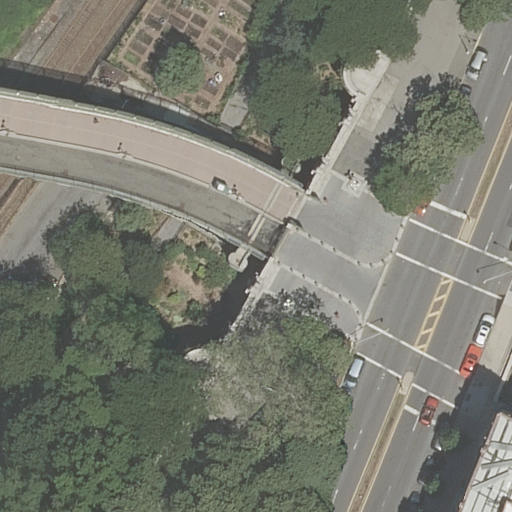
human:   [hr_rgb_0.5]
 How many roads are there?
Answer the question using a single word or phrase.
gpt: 10

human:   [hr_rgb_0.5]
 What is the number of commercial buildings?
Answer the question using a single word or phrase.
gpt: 0

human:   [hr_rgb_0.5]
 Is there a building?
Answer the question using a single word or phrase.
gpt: yes

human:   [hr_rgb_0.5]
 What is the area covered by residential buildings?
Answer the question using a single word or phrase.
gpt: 310m2

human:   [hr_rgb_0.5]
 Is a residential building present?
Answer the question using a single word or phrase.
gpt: yes

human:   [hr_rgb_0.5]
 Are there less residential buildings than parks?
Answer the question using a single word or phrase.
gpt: no

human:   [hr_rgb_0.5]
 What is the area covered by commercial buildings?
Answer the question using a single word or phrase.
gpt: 0m2

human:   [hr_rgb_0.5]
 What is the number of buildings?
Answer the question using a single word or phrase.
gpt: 1

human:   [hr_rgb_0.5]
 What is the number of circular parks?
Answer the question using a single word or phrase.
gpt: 0

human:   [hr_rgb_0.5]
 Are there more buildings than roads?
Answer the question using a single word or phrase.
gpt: no

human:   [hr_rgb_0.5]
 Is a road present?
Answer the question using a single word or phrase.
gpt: yes

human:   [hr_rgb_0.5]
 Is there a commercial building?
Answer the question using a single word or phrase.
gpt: no

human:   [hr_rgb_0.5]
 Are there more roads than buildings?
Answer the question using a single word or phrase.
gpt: yes

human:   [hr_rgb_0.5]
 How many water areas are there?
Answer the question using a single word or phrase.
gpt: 0

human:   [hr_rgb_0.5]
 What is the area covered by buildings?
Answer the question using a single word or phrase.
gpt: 310m2

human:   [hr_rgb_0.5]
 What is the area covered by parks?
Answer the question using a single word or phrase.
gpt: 5334m2

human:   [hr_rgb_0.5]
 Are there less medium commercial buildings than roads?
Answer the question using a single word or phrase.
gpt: yes

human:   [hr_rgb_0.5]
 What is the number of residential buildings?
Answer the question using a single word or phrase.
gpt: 1

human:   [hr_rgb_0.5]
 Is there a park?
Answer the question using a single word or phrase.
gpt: yes

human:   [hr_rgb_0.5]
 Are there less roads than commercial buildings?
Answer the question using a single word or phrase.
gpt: no

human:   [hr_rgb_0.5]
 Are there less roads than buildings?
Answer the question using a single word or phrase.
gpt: no

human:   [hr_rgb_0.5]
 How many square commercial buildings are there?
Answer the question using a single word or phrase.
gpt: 0

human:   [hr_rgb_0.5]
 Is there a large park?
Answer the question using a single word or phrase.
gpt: yes

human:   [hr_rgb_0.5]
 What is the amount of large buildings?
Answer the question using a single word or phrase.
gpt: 0

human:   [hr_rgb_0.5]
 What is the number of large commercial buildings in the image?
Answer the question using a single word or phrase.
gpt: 0

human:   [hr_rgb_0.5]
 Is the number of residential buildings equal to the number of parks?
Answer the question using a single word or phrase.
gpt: yes

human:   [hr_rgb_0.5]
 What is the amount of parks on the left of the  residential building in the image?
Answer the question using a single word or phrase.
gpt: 1

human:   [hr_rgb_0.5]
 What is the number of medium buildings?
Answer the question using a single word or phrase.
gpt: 1

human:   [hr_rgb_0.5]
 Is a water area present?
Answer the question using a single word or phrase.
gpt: no

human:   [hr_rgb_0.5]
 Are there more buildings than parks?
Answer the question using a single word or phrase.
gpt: no

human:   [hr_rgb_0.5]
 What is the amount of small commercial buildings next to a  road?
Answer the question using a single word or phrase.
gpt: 0

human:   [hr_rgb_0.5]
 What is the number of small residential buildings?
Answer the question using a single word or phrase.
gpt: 0

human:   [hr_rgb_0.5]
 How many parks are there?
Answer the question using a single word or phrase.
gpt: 1

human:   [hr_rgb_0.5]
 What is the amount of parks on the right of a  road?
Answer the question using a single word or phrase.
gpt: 0

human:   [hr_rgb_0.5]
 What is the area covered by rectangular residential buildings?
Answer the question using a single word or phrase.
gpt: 0m2

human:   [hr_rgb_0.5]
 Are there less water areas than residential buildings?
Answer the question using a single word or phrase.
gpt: yes

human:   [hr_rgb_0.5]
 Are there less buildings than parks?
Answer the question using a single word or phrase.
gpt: no

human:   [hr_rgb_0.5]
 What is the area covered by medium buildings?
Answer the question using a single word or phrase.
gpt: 310m2

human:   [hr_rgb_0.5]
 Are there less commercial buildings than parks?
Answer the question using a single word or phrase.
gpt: yes

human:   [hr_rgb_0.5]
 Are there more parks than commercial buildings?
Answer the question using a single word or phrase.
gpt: yes

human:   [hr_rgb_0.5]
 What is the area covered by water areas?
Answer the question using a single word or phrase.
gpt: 0m2

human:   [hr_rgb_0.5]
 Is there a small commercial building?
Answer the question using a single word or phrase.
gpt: no

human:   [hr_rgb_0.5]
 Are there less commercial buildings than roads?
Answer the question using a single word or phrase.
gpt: yes

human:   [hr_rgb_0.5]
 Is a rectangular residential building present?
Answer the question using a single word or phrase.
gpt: no

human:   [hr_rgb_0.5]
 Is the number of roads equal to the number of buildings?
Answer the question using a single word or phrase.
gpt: no

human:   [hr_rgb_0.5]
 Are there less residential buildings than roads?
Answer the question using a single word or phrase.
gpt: yes

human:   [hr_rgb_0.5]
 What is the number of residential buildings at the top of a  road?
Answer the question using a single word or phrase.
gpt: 0

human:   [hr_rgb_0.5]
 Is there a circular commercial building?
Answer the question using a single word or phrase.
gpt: no

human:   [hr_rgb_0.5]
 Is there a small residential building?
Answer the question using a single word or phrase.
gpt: no

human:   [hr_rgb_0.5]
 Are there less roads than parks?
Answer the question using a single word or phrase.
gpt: no

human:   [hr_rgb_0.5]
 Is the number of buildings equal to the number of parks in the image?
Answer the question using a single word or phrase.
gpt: yes

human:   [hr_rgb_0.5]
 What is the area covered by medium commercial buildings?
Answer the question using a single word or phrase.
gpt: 0m2

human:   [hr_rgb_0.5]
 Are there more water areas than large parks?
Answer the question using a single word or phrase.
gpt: no

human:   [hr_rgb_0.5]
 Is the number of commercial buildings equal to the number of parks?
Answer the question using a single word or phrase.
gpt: no

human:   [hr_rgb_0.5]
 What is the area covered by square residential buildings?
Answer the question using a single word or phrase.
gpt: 0m2

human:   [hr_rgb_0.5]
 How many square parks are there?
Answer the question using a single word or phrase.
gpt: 0

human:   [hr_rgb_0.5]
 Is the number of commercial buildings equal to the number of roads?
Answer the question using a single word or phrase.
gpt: no

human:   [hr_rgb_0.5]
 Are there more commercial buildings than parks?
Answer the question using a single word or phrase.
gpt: no

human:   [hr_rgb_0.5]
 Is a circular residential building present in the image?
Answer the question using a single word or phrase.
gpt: no

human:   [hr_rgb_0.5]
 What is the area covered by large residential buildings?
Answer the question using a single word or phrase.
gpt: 0m2

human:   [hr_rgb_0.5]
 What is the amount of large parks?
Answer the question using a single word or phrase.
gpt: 1

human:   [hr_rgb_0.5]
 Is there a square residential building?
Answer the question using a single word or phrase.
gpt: no

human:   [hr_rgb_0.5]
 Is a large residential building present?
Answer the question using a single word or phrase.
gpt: no

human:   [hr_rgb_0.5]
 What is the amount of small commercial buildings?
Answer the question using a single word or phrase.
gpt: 0